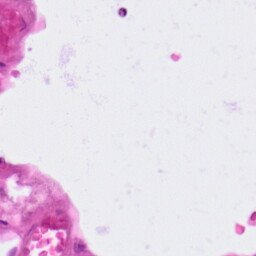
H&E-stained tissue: Lung